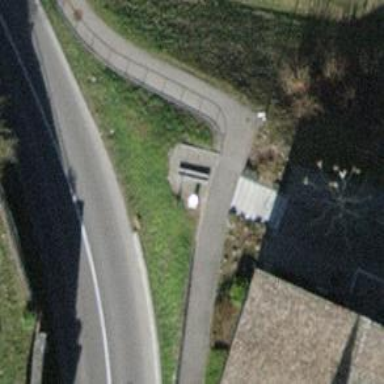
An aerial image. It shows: Bench for seating.